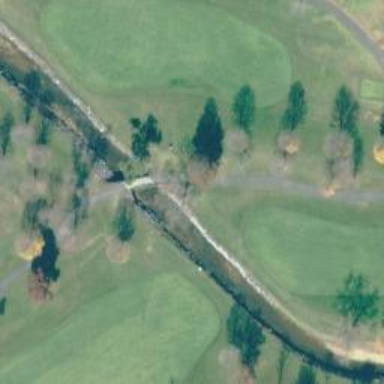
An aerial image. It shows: Service road on bridge for golf carts.